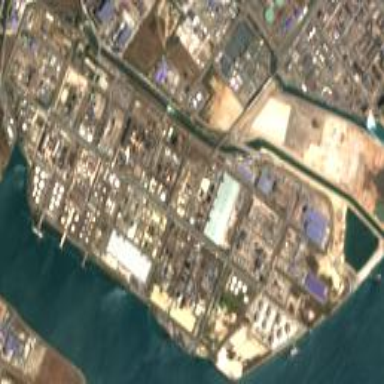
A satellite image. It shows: Industrial area designated for petrochemical activities.